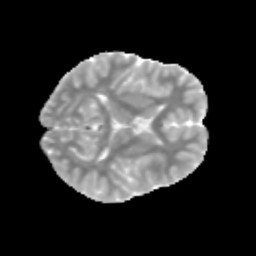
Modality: MD
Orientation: axial
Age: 11
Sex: male
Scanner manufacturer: siemens
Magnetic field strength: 3 T
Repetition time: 3.8 s
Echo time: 0.07 s